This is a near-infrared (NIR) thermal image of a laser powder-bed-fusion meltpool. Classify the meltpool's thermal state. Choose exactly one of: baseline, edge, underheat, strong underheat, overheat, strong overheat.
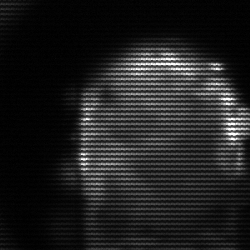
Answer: baseline